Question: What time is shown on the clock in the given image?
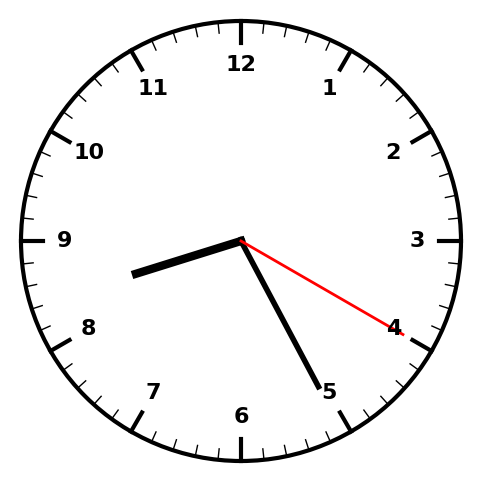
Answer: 08:25:20